Field crop: maize
Growth stage: 1
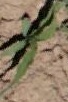
Species: maize